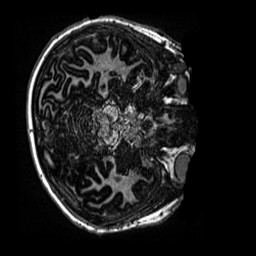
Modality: MP2RAGE
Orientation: axial
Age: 11
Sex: male
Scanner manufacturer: siemens
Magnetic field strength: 3 T
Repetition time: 4 s
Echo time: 0.00299 s